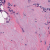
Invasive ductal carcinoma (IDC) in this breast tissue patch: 1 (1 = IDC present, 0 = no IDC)